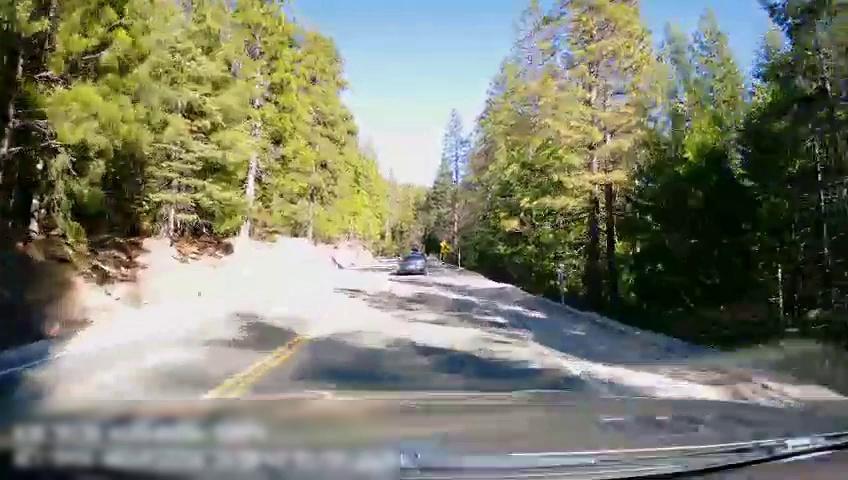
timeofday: Day
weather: Sunny
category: Drivable Space
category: Vehicles | Car
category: Lanes | Opposite Lane
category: Lanes | Current Lane
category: Lanes | Opposite Lane
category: Lanes | Current Lane
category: Traffic | Signs